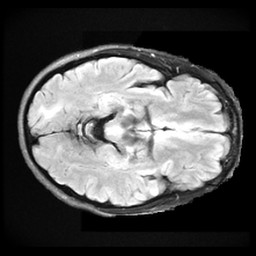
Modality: FLAIR
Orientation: axial
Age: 51
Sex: female
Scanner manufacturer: ge
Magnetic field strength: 3 T
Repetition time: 11 s
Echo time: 0.1497 s